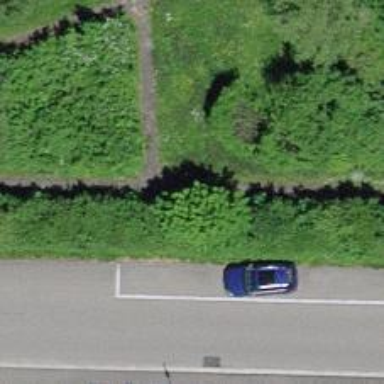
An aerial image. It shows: Unpaved path.